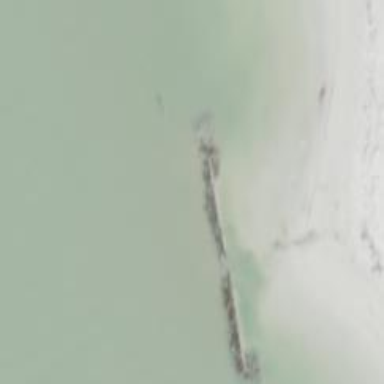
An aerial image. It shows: Breakwater structure.